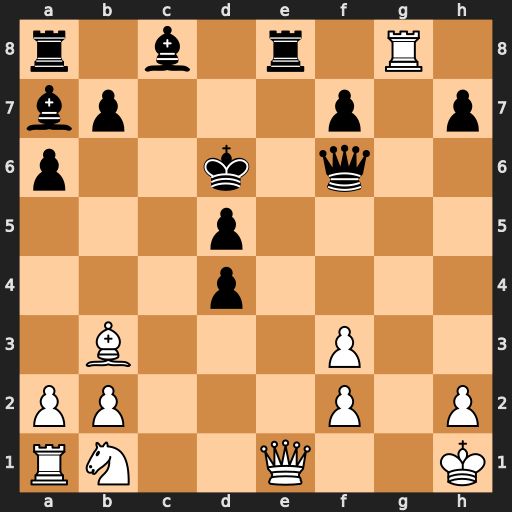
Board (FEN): r1b1r1R1/bp3p1p/p2k1q2/3p4/3p4/1B3P2/PP3P1P/RN2Q2K
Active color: w
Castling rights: -
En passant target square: -
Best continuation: Qxe8 Qxf3+ Kg1 d3 Qf8+